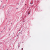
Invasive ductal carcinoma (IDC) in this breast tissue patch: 0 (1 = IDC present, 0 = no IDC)